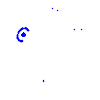
Particle: pion